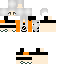
A female human skin with pale skin, wearing blonde bald dressed in a blue tshirt and black pants, featuring a closed mouth.